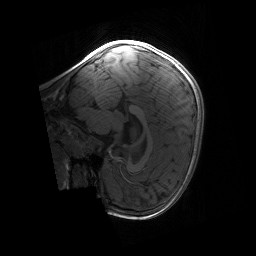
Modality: T1w
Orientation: sagittal
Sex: male
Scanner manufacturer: siemens
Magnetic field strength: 3 T
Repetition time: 1.9 s
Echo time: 0.00243 s